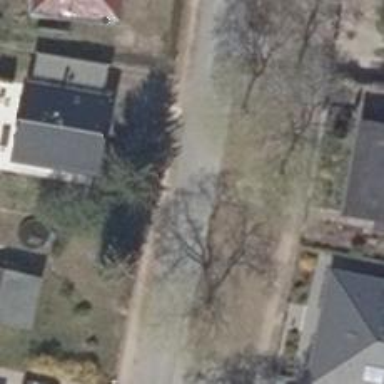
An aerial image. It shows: Footway with concrete surface.